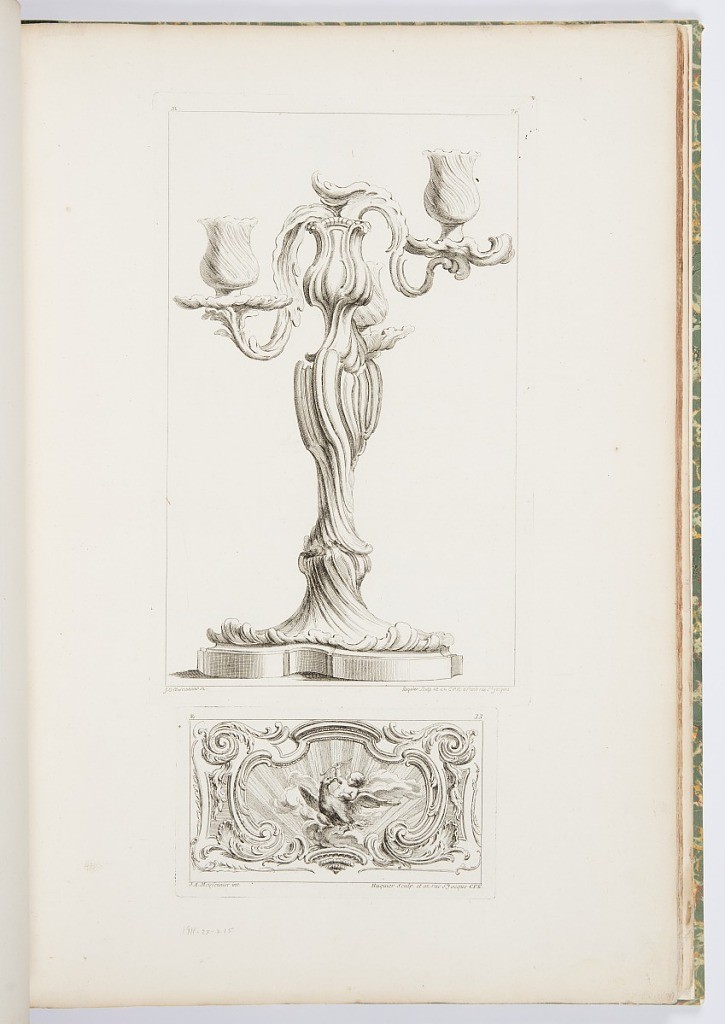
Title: Candelabrum with Three Arms, plate 76, from Oeuvres de Juste-Aurèle Meissonnier (Works by Juste-Aurèle Meissonnier)
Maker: Juste-Aurèle Meissonnier, French, b. Italy, 1695–1750
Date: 1695–1750
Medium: Engraving on white laid paper
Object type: Print
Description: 1921-6-212-34-a: Candlestick on platform; body formed by twisting s...;     1921-6-212-34-b: At center of ornamental panel, a putto sits on bac...